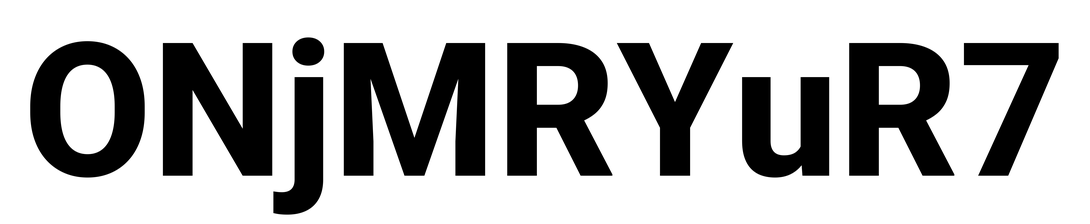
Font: Roboto_ExtraBold